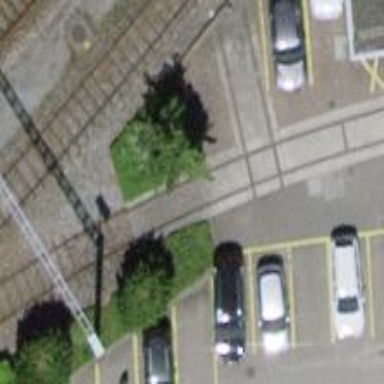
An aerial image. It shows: Railway yard.